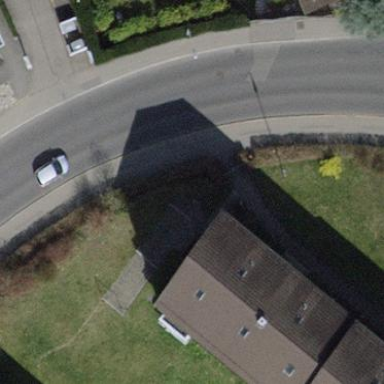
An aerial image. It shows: Gabled roof on building that houses apartments.